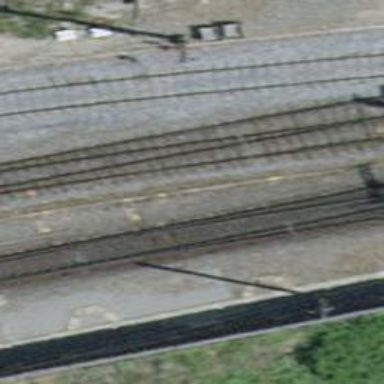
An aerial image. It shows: Railway switch with the turnout on the left side.